Field crop: tomato
Growth stage: 1
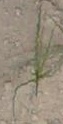
Species: cyperus